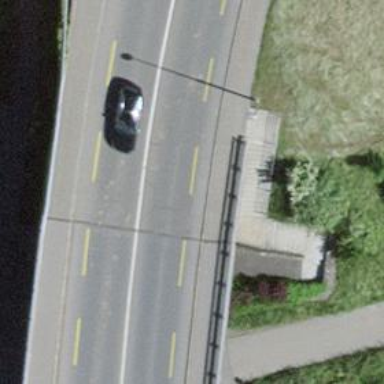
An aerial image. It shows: Primary highway bridge with asphalt surface. It has lanes for both pedestrians and cyclists.